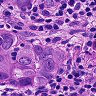
Metastatic tissue present: yes